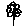
Label: flower